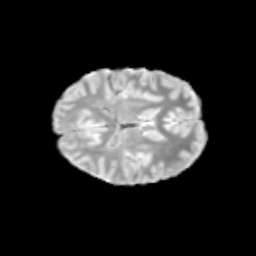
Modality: T2w
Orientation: axial
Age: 10
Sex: female
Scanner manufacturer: siemens
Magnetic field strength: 3 T
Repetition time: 3.8 s
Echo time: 0.07 s